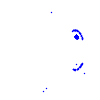
Particle: electron